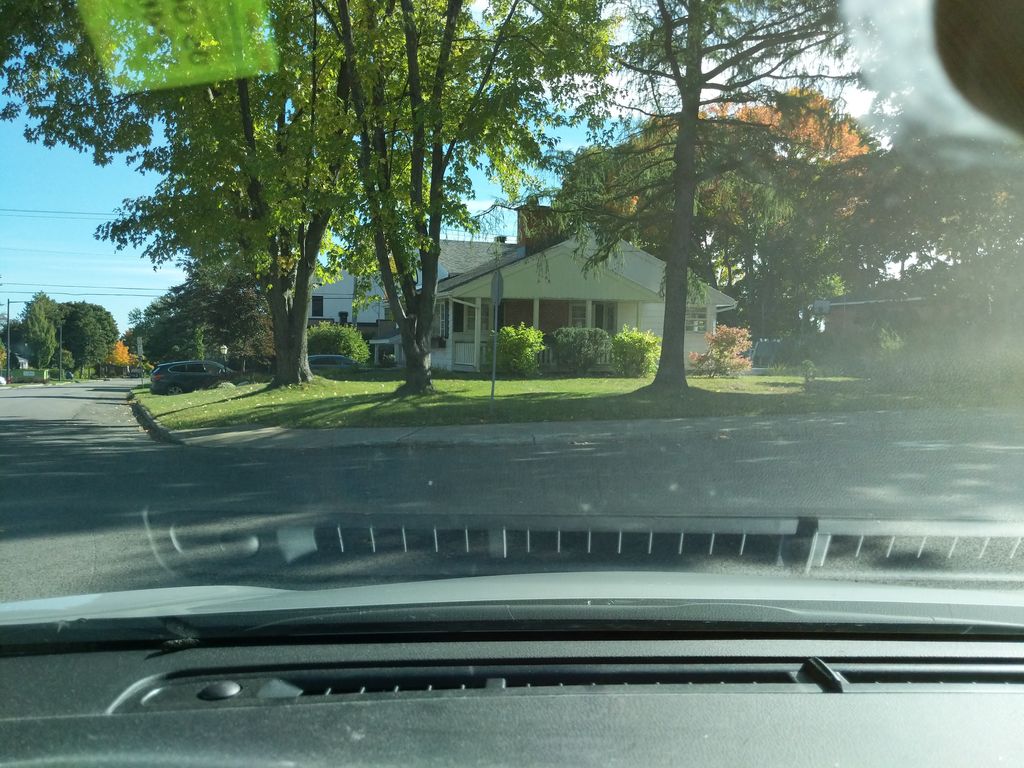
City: quebec_city